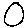
Label: circle